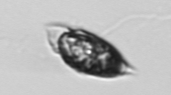
Label: Amphidinium